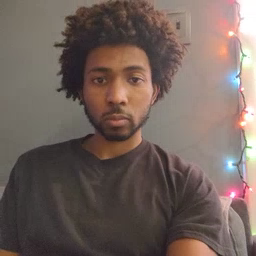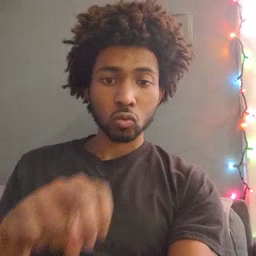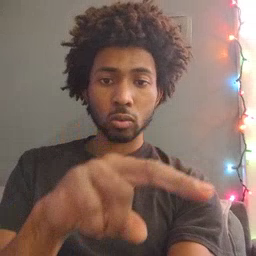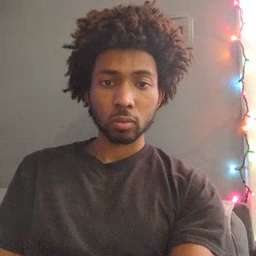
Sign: jump